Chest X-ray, AP view. Patient: 42 years old, sex M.
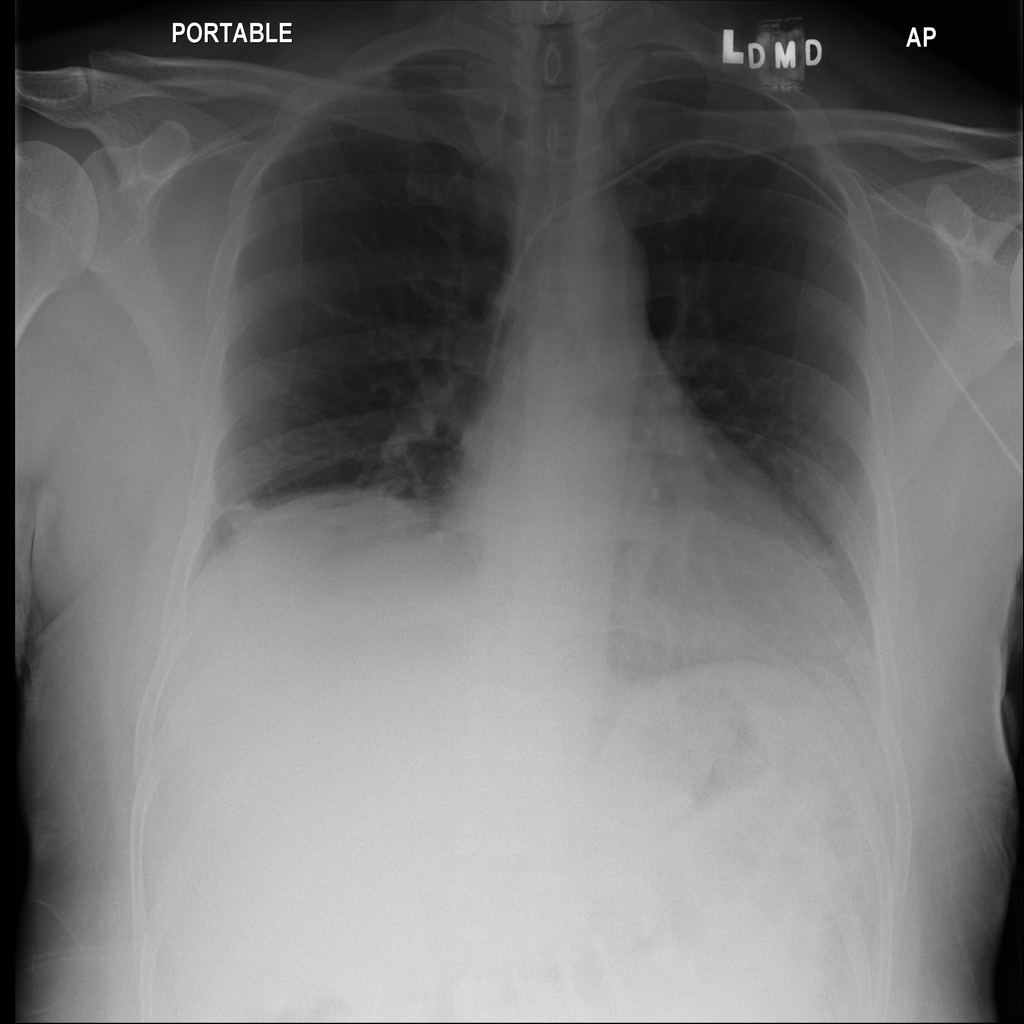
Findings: Atelectasis